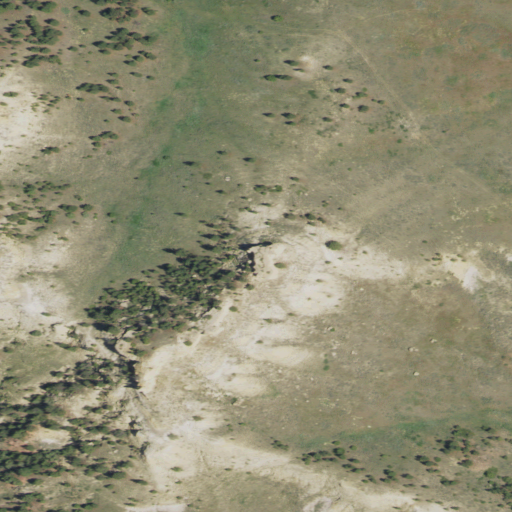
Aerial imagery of mountain in Montana named Castle Rock containing shrub, grassland, and evergreen forest